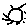
Label: sun